Question: I'm trying to tap on a collection view cell in one collection view controller and have it dynamically added to another collection view controller on same screen that when filled will turn into horizontal scrolling list of items. Similar to what is seen in the attached image of chickfila app when wanting to add pickles or bacon to order..

I have two different collection view controllers, one for the horizontal effect, shown on top of screen, and another controller showing the items that can be selected below. When I tap on items below I think I can get the array appended, but despite all kinds of reloadData calls, I can't get it to show this item in the horizontal controller above.. It doesn't seem to be calling didSelectItemAt again no matter what I do. I'm trying to do this just using the didSelectItemAt method.
Am I going about this totally wrong perhaps? I'm relatively new to the world of iOS programming. Thanks for any suggestions or help!!
'''
override func collectionView(_ collectionView: UICollectionView, didSelectItemAt indexPath: IndexPath) {
print("tapped to add extra item somehow..")
let selectedItem = indexPath.item
if selectedItem >= 0 && indexPath.item < extras.count {
super.extras.append(Extras(imageName: "bacon", calories: 100, price: 1, quantity: 1))
}
'''
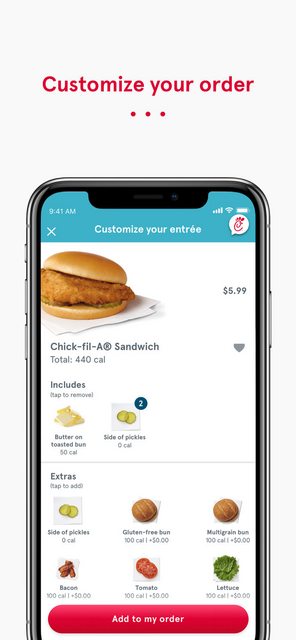
Answer: indexPath.index only gives you the index number in an array of element, and not the element(object) you are looking for.
You might wanna try something like this:
'''
func collectionView(_ collectionView: UICollectionView, didSelectItemAt indexPath: IndexPath) {
print(arrayHoldingYourObjects[indexPath.item].id)
collector.append(arrayHoldingYourObjects[indexPath.item])
print("This is your colector \(collector)")
}
var collector: [Any] = []
'''